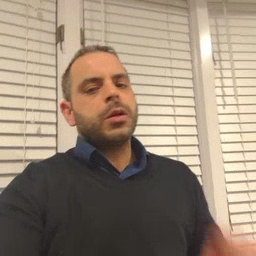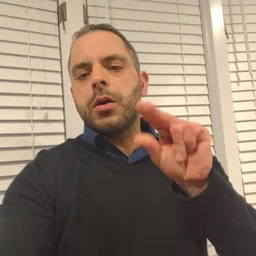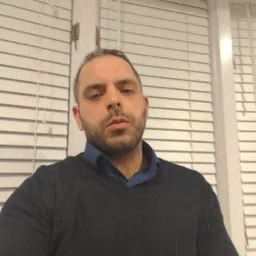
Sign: no